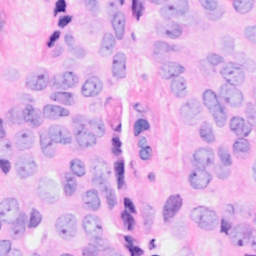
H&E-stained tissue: Breast